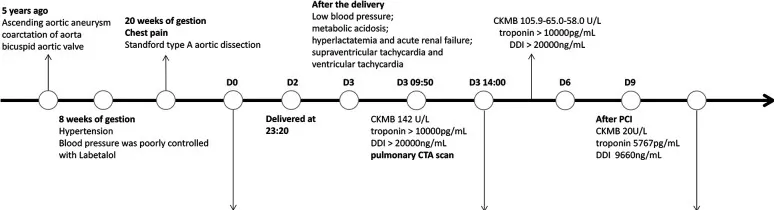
Timeline.
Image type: chart (chart)